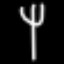
Label: fork